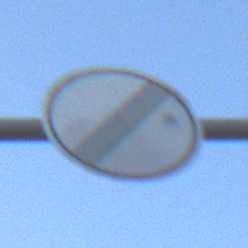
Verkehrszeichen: EndeSaemtlicherBegrenzungen
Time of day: Dawn
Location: Outdoor (Nature)
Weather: Clear
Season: NotSpecified
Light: Natural